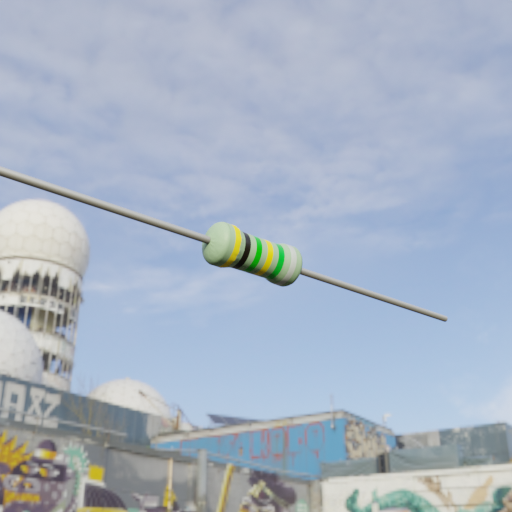
Resistor colour bands (in order): yellow, black, green, yellow, green, silver